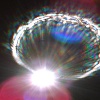
Label: sunburn